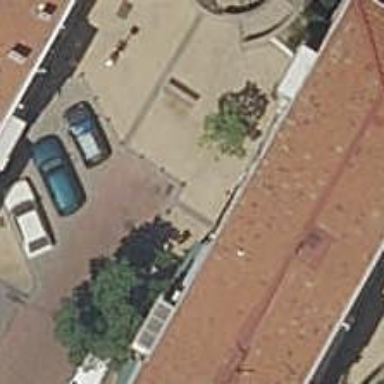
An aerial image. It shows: Living street.